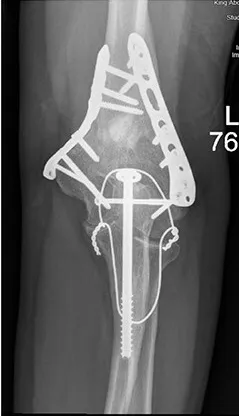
(A). Late follow-up anteroposterior (AP) view of the left elbow after ORIF.
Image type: radiology (x_ray)